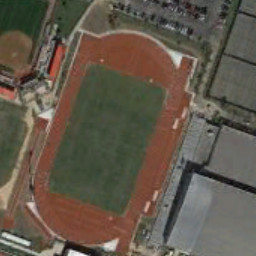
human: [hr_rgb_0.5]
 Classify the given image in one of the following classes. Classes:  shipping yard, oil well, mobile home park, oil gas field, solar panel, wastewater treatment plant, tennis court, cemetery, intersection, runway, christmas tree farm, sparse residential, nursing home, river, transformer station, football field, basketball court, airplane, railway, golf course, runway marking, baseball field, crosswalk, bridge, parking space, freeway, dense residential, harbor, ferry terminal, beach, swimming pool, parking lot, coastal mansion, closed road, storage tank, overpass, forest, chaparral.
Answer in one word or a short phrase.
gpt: football field